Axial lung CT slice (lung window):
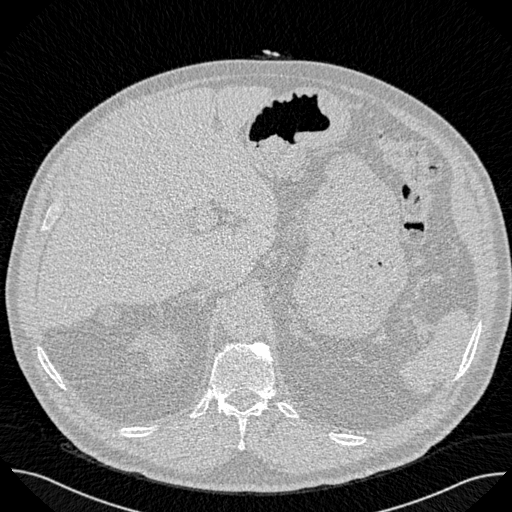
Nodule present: no